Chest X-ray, PA view. Patient: 53 years old, sex M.
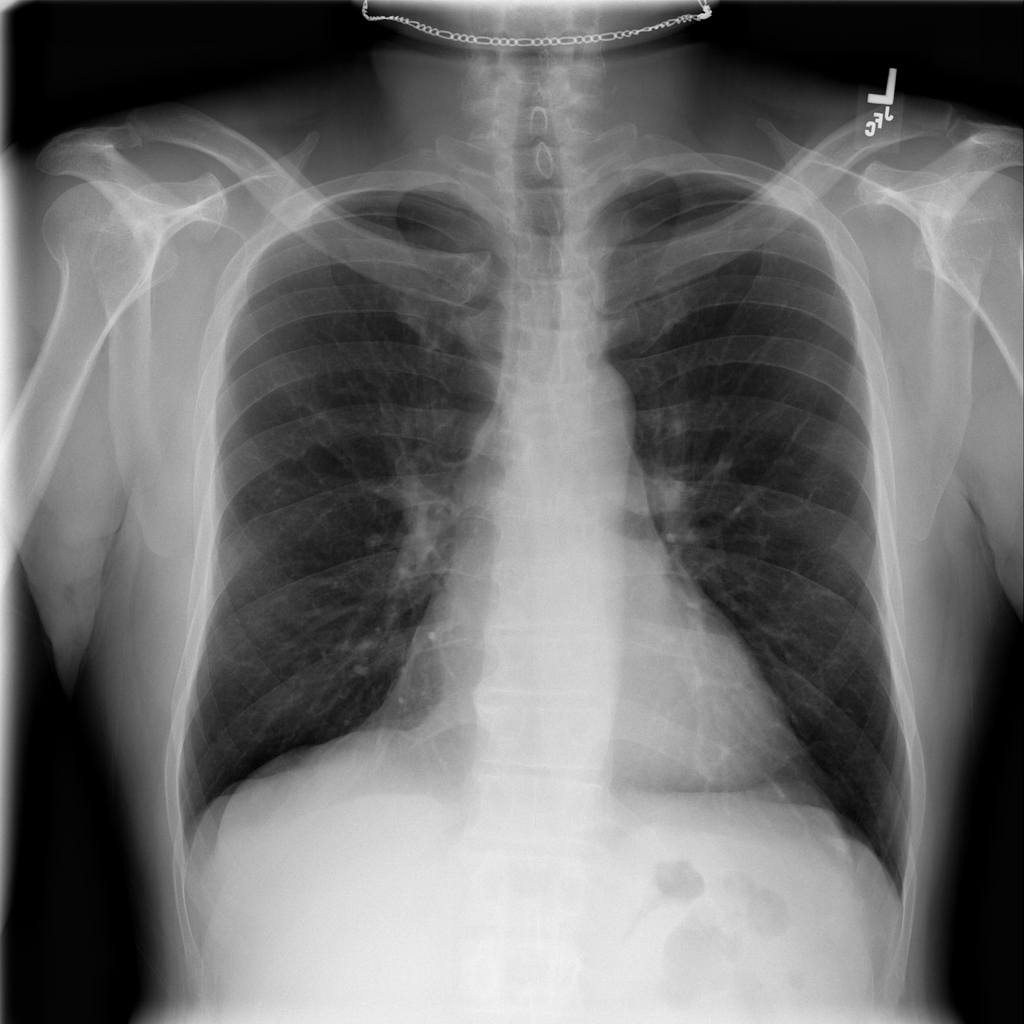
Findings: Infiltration